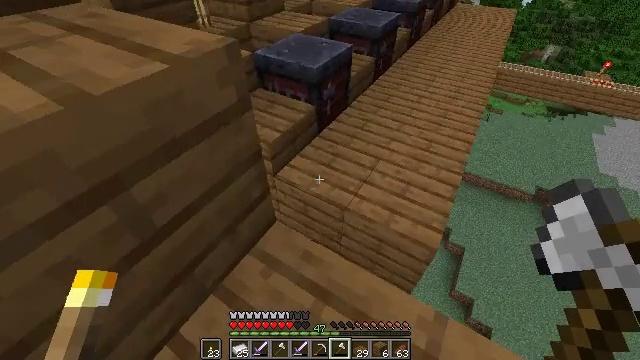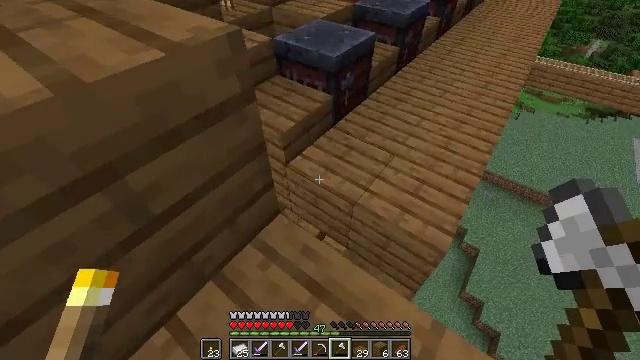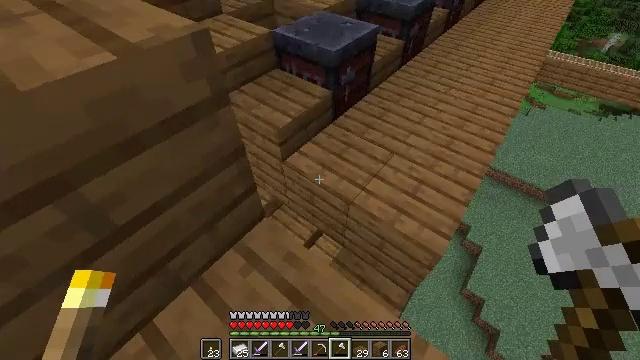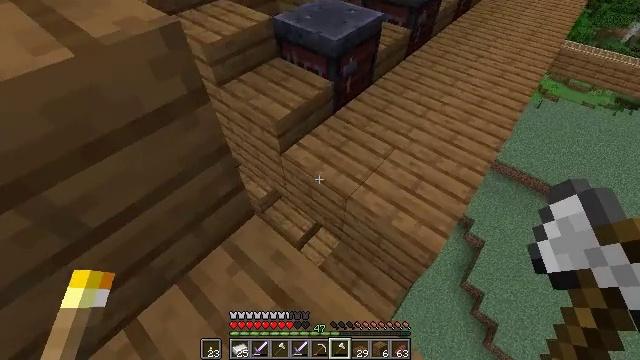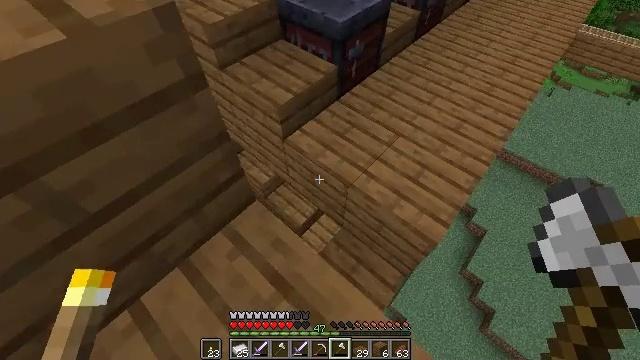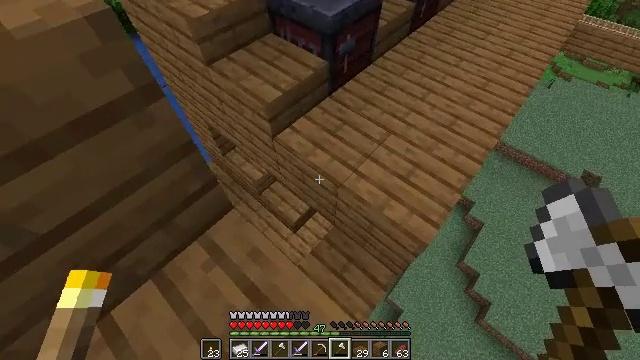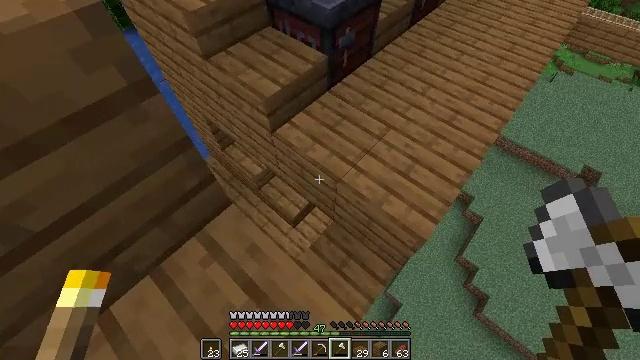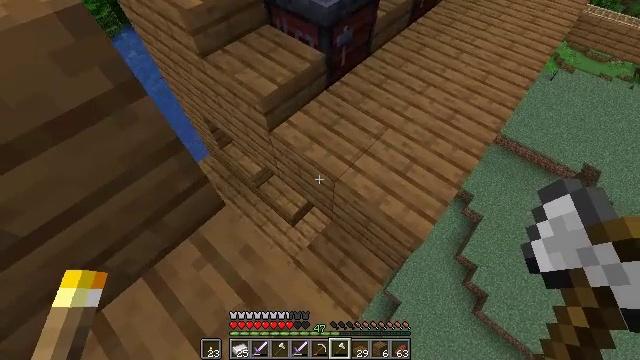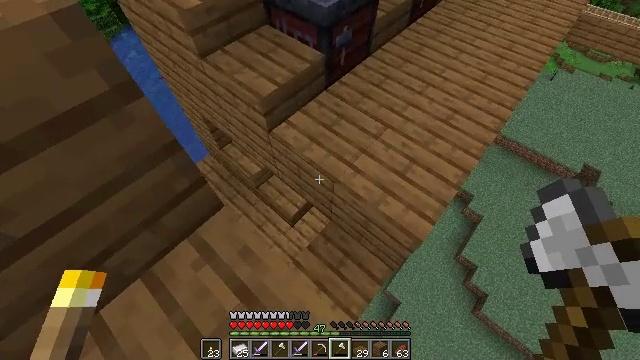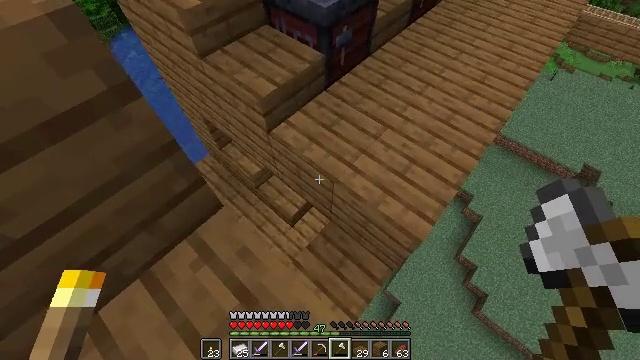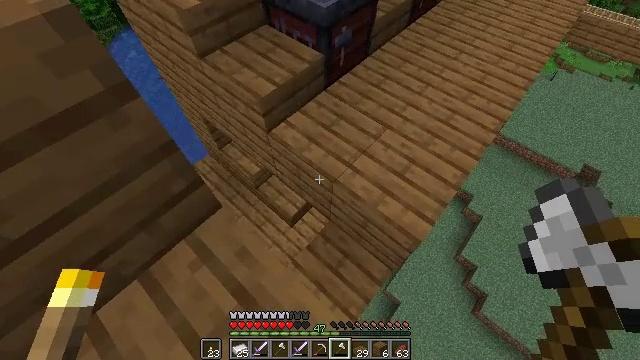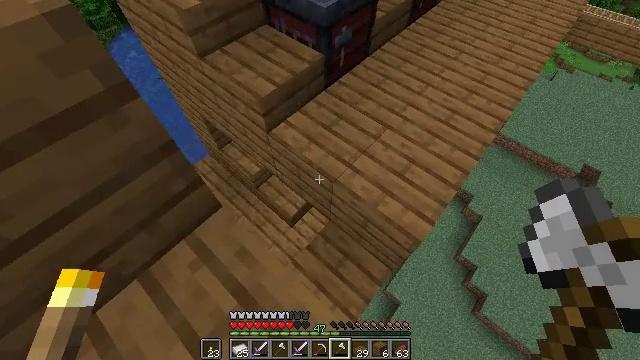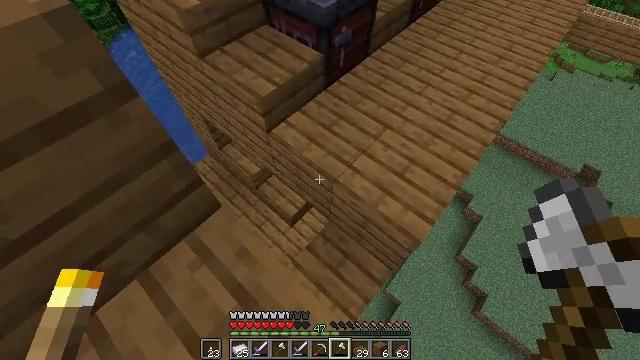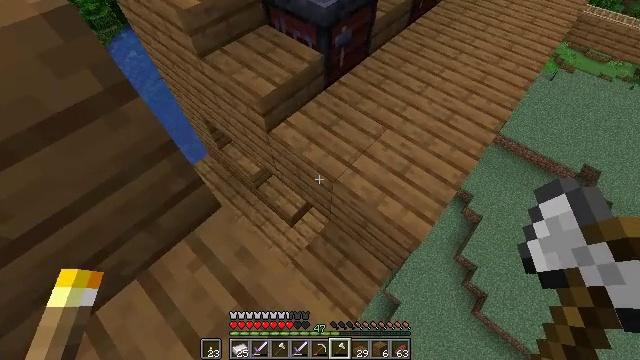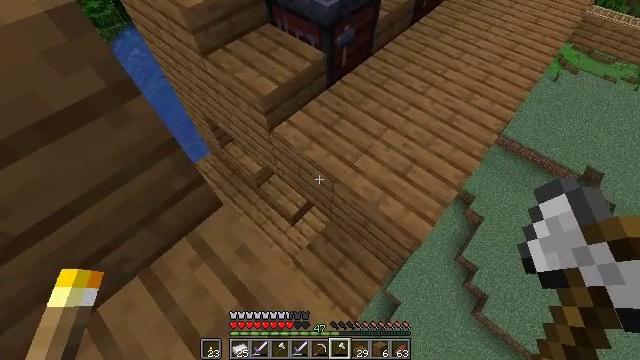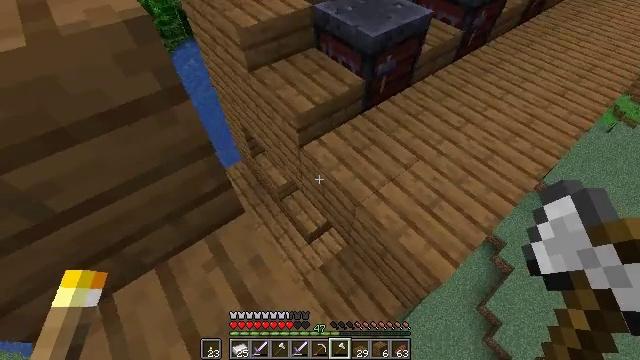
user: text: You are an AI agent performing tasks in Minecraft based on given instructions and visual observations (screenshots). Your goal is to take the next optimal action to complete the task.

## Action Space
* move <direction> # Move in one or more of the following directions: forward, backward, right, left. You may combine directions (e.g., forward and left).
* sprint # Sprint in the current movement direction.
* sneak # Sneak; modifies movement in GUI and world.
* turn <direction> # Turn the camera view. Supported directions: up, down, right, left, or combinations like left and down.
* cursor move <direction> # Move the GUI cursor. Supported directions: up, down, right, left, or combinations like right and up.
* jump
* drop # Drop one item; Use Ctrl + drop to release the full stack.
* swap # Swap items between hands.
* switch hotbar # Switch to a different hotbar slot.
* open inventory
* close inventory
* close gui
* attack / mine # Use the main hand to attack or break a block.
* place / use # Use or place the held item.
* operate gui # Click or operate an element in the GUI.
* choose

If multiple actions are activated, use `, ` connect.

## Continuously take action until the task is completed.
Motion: motion action
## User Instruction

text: Retrieve the powered rail for later use.
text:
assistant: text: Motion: move forward and move right, sneak, turn left and down
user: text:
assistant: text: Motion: move forward and move right, sneak, turn left and down
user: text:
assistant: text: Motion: move forward and move right, sneak, turn left and down
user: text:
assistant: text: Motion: move forward and move right, sneak, turn left and down
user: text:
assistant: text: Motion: sneak, turn down
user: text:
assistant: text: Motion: sneak, turn down
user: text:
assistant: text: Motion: sneak
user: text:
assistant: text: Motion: sneak
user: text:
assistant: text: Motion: sneak
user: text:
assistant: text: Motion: sneak
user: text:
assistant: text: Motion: sneak
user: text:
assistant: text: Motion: sneak
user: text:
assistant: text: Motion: sneak
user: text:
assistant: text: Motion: sneak
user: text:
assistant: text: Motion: sneak, turn left and up
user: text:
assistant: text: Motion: sneak, turn left and up
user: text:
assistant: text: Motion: sneak, turn left and up
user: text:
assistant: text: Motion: sneak, turn left and up
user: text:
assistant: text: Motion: sneak, turn right
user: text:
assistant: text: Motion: sneak
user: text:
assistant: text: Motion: sneak
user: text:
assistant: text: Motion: sneak
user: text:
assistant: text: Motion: sneak
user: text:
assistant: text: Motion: move forward
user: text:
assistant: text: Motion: move forward
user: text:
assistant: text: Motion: move forward
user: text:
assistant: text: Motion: move forward
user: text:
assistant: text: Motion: move forward, jump
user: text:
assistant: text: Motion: move forward, jump
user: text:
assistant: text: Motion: move forward, jump